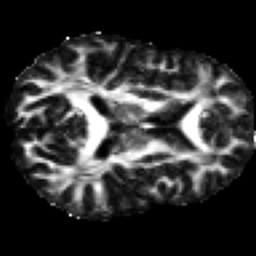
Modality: FA
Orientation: axial
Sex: male
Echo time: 0.114 s